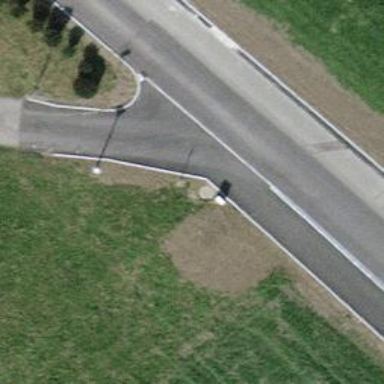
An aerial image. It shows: Tertiary road with asphalt on the left sidewalk.